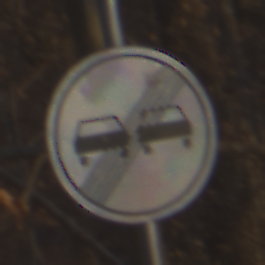
Verkehrszeichen: EndeUeberholverbot
Umgebung: Outdoor, Nature
Tageszeit: SunriseSunset
Wetter: Clear
Licht: Natural
Jahreszeit: Autumn
Kontrast: HighContrast